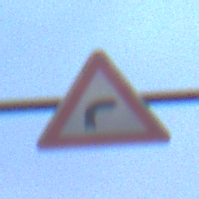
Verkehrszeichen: KurveRechts
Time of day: SunriseSunset
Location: Outdoor (Nature)
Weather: PartlyCloudy
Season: Autumn
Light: Natural